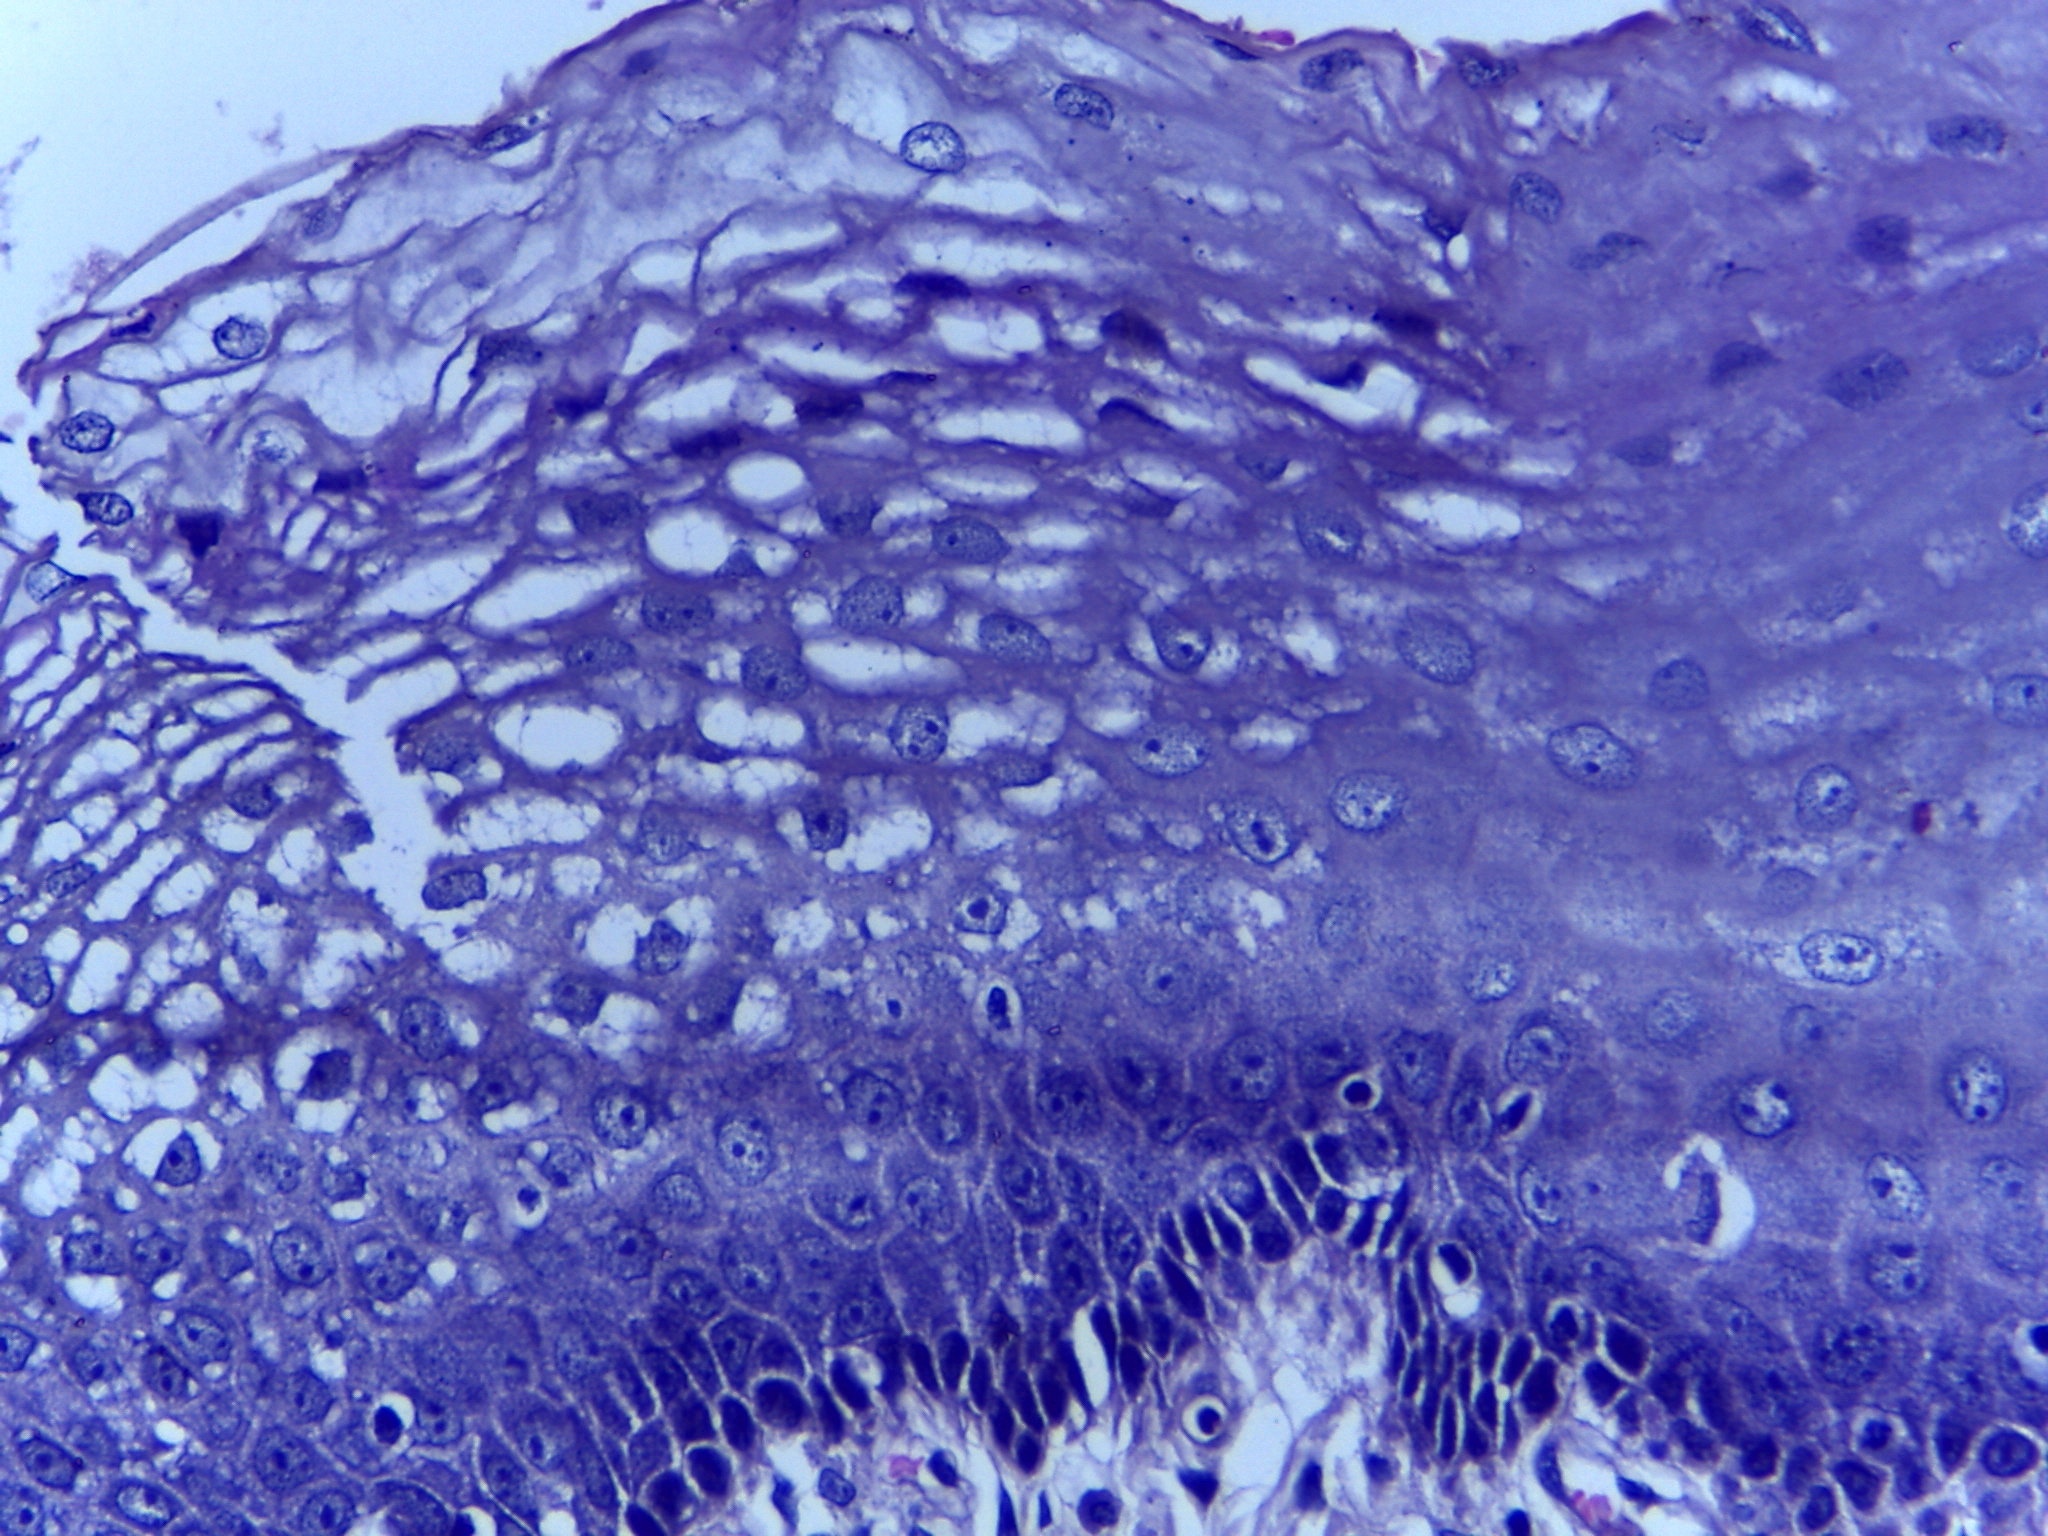
Diagnosis: Normal